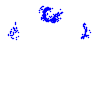
Particle: electron